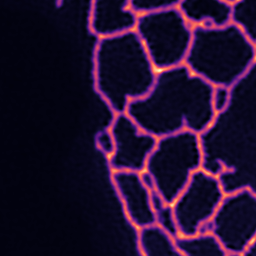
Label: Super-resolution ER image